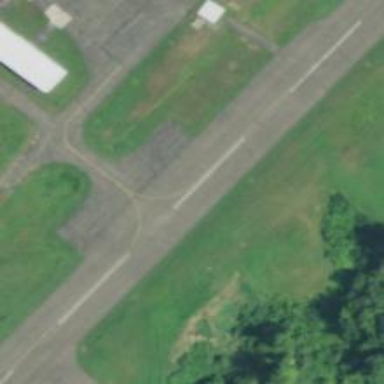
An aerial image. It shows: Runway surface made of asphalt at airport.